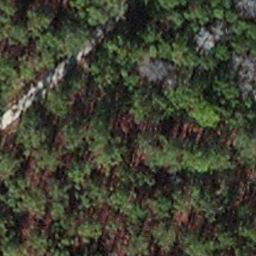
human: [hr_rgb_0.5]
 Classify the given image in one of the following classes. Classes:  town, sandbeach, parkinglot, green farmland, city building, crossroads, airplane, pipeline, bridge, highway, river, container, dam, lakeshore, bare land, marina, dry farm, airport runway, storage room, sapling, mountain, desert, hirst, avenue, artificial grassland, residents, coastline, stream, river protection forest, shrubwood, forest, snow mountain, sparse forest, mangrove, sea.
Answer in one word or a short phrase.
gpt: sapling